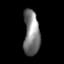
Tissue: lung
Cell type: Epithelial cells
Senescence score: 0.1883
Nuclear area (px): 710
Mean DAPI intensity: 123.727